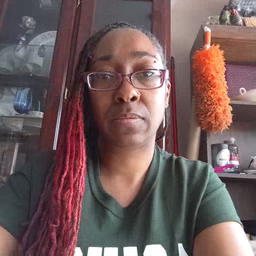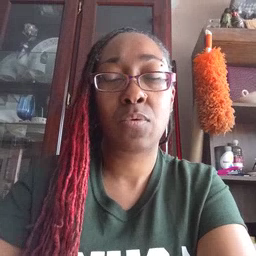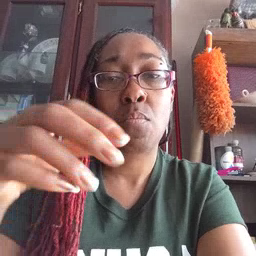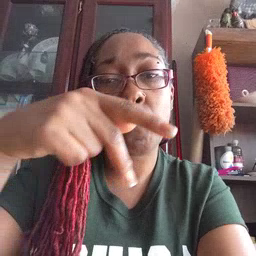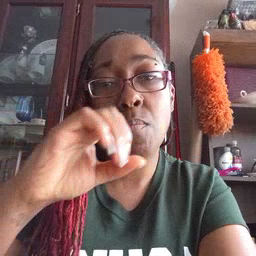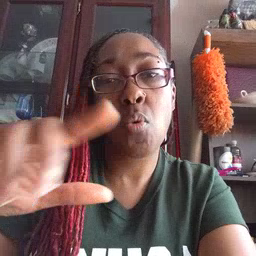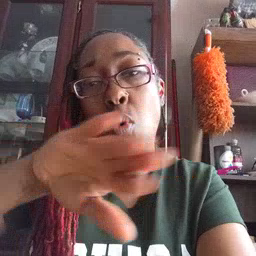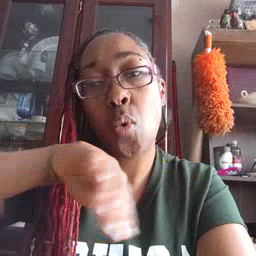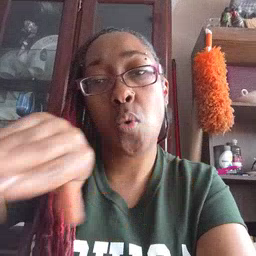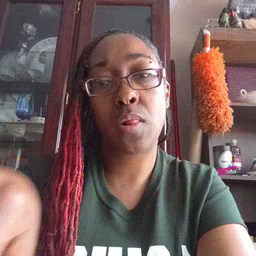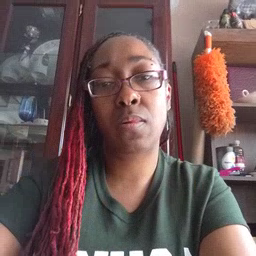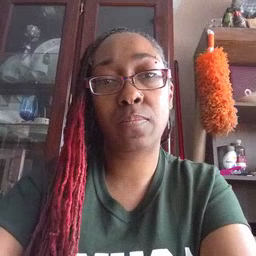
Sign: pool